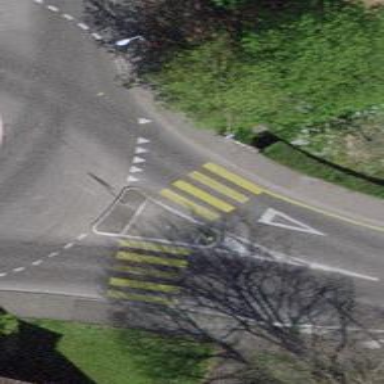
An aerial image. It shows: Uncontrolled zebra crossing with island. The crossing is marked with zebra stripes.